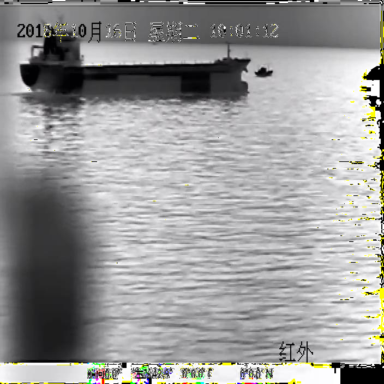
There are two liners in the infrared image.